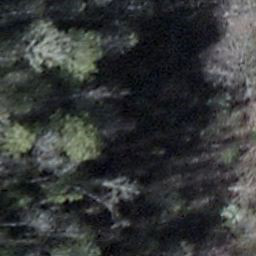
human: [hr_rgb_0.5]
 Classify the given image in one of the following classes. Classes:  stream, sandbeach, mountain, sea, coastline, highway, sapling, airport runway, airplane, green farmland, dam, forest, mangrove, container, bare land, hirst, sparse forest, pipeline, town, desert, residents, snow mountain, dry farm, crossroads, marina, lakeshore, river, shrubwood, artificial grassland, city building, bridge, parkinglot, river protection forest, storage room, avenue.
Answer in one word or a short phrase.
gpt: shrubwood